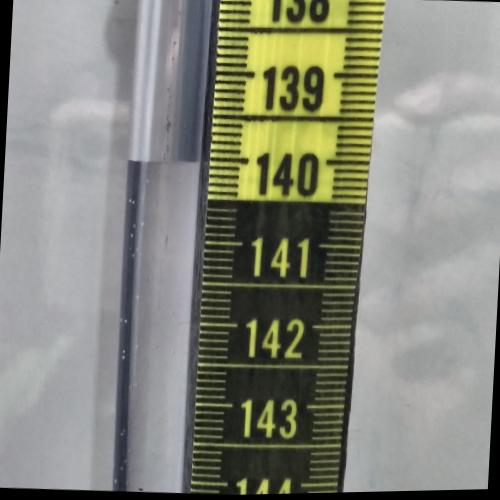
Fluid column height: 140.0 cm